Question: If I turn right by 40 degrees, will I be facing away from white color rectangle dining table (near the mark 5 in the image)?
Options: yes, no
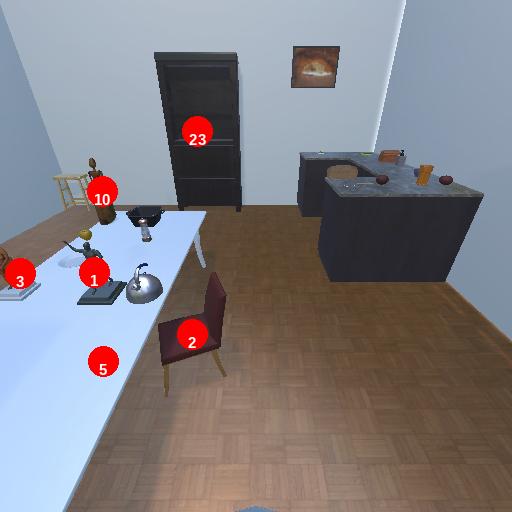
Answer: yes